Question: How do you hide the ruler in Visual Studio 2013?
I tried to disable the Productivity Power tools (Column guides option) but it's still there.

Thank you.
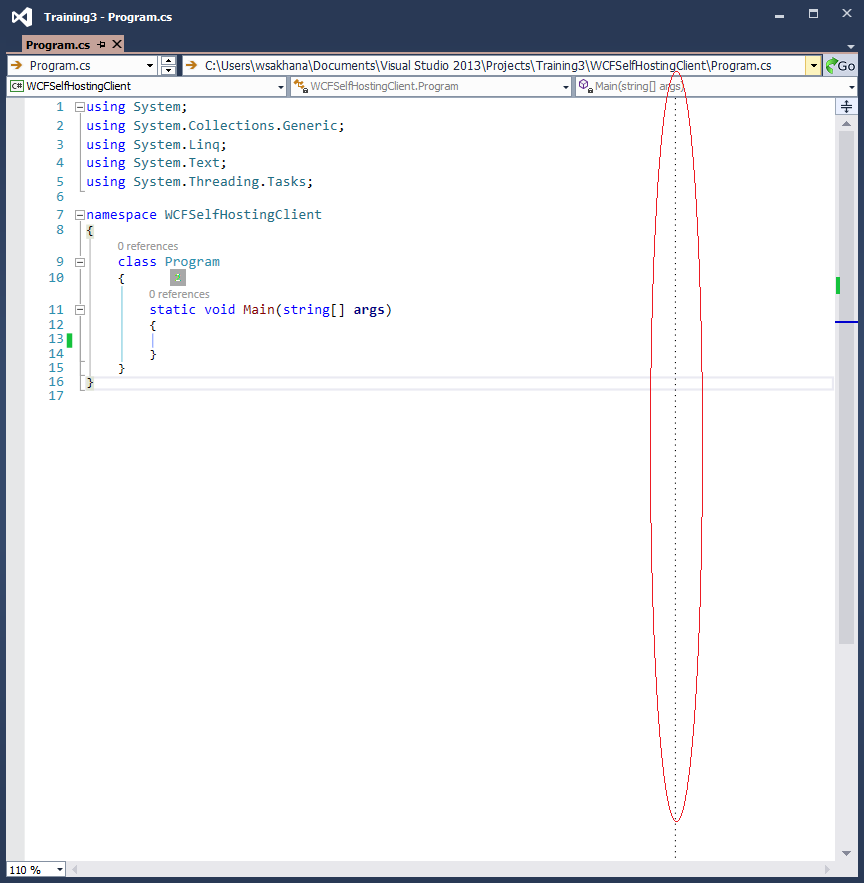
Answer: It was a Visual Assist option.
so i just uncheck it on :
VASSISTX > Visual Assist X Options > Advanced > Display indicator after column.
<URL>